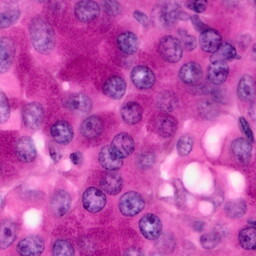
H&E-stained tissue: Pancreatic